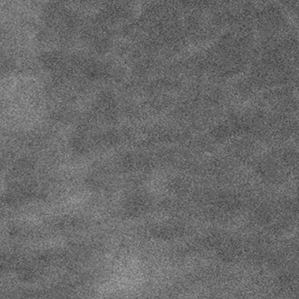
Label: frost